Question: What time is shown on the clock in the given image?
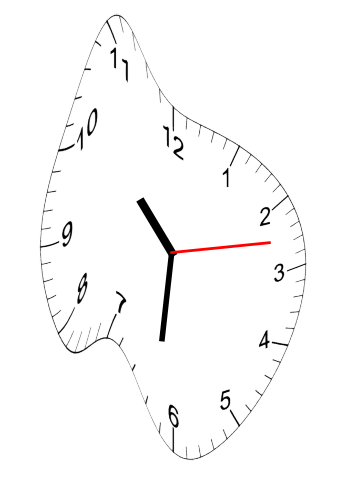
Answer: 10:31:13